Question: i tried this:
<URL>
In this example i have several two groups that contain two types of information: "move" and "delete.
'''
series: [{
name: "group1",
data: [50,20,30,50],
stack: "move"
}, {
name: "group1",
data: [10,23,0,52],
stack:"delete"
},{
name: "group2",
data: [50,20,30,50],
stack: "move"
}, {
name: "group2",
data: [10,23,0,52],
stack:"delete"
}
'''
Highchart puts them into two different groups with the same name and different colors. I want to put in the same group, columns that are on different stacks but with same name. How can i do?
The output that i want in this example is formed by the two series "group1" and "group2".
EDIT:
This is my real case

In the legend the groups are double, for example batch production(move) is purple and batch production(delete) is light blue. I want only one "batch poduction" with one color for both(move,delete)
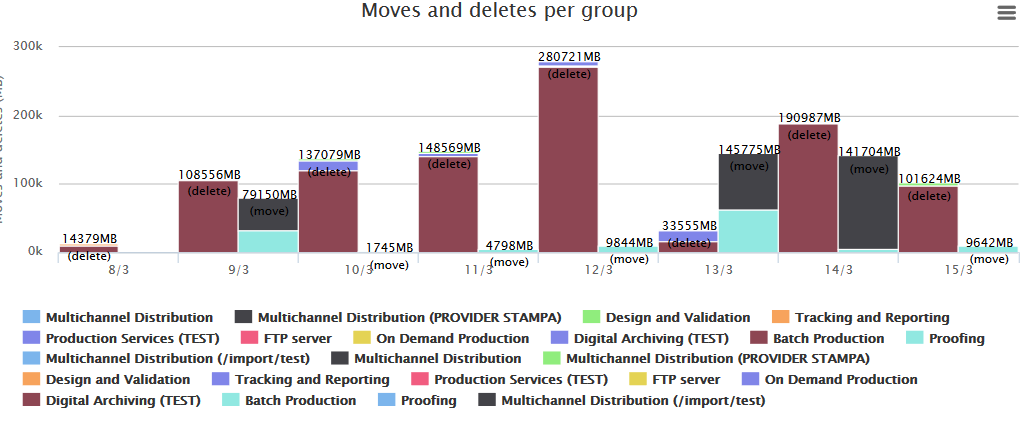
Answer: To get the same colors, you need to set them directly in series options. Then to get in legend only group 1 and 2 add ID's to the series and link next series within the same group. Example: <URL>
'''
series: [{
id: 'g1',
color: 'blue',
name: "group1",
data: [50,20,30,50],
stack: "move"
}, {
linkedTo: 'g1',
color: 'blue',
name: "group1",
data: [10,23,0,52],
stack:"delete"
},{
id: 'g2',
color: 'green',
name: "group2",
data: [50,20,30,50],
stack: "move"
}, {
linkedTo: 'g2',
color: 'green',
name: "group2",
data: [10,23,0,52],
stack:"delete"
}]
'''